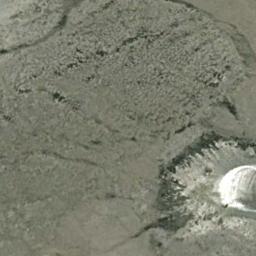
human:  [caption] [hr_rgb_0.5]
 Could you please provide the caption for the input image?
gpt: The desert has dark gray soil and some mountains .

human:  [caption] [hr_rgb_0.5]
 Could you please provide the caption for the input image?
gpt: There are parallel lines in this desert .

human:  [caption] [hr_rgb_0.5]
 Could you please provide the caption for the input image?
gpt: The desert is full of black sand .

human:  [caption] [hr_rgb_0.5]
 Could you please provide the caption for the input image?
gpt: It is a large piece of desert beside a lake .

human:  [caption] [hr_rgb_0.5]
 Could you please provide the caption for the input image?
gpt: A desert covered gray bare land with some fissures .